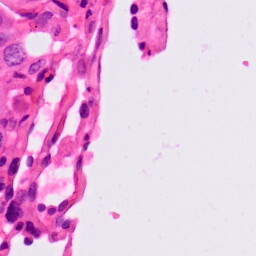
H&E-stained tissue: Lung